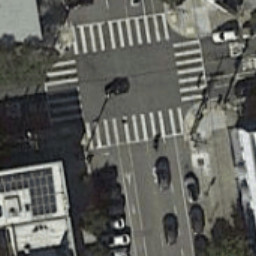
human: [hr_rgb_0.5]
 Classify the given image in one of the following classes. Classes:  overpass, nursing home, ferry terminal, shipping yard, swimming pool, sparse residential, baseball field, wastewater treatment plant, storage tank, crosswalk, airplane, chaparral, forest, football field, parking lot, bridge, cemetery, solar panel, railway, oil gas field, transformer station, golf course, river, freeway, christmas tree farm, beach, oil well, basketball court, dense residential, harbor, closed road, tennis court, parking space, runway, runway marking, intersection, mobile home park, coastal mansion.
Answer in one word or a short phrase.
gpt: crosswalk